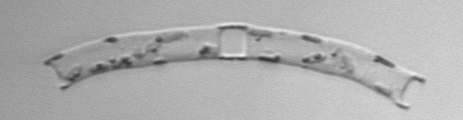
Label: Eucampia_morphytype1